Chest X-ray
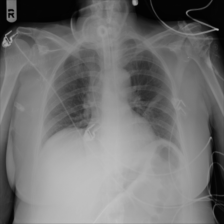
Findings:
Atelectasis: negative
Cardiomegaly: negative
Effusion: negative
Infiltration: negative
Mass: negative
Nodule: negative
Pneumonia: negative
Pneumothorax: negative
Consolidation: negative
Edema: negative
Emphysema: negative
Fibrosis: negative
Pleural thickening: negative
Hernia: negative